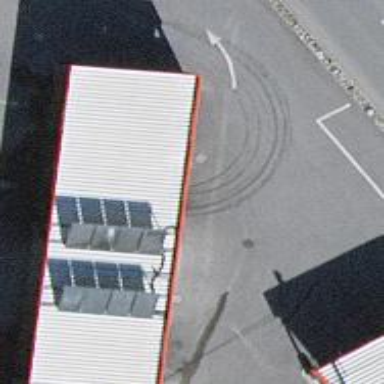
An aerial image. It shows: Car wash facility.